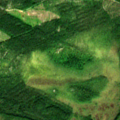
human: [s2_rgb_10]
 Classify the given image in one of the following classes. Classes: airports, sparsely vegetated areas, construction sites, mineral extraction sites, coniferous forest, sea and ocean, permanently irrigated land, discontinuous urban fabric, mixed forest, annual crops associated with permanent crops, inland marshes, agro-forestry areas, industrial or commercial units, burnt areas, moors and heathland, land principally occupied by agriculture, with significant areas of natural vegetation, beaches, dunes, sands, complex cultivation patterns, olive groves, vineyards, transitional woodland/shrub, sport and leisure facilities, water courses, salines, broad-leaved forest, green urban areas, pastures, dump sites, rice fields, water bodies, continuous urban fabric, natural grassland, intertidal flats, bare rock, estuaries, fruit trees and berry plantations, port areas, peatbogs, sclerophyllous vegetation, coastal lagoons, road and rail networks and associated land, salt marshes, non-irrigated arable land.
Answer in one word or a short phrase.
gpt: coniferous forest, mixed forest, transitional woodland/shrub